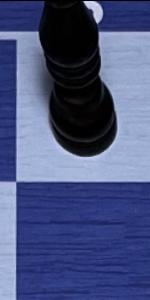
Label: Empty